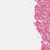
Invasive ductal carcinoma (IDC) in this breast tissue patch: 0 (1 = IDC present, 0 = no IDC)